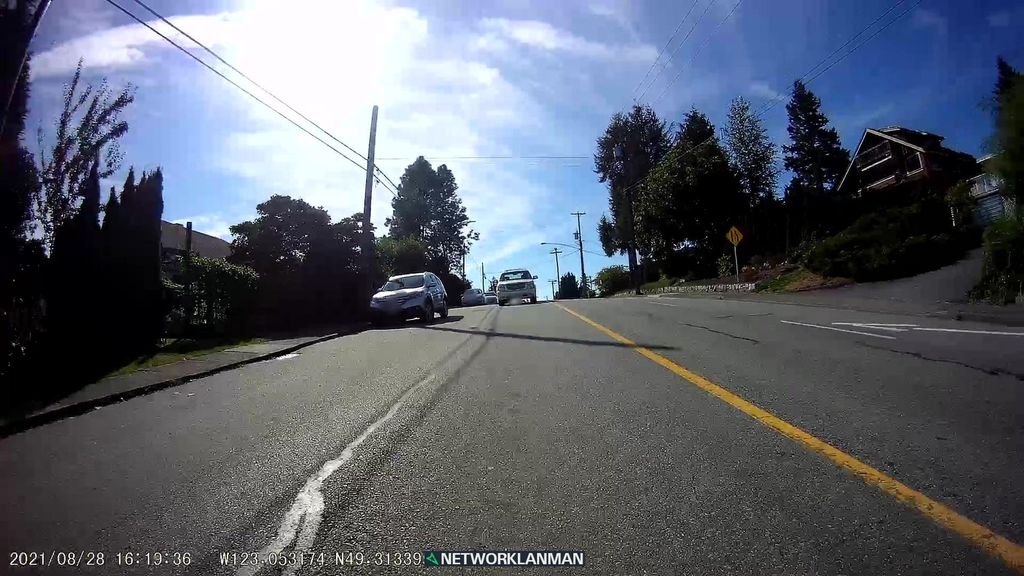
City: vancouver